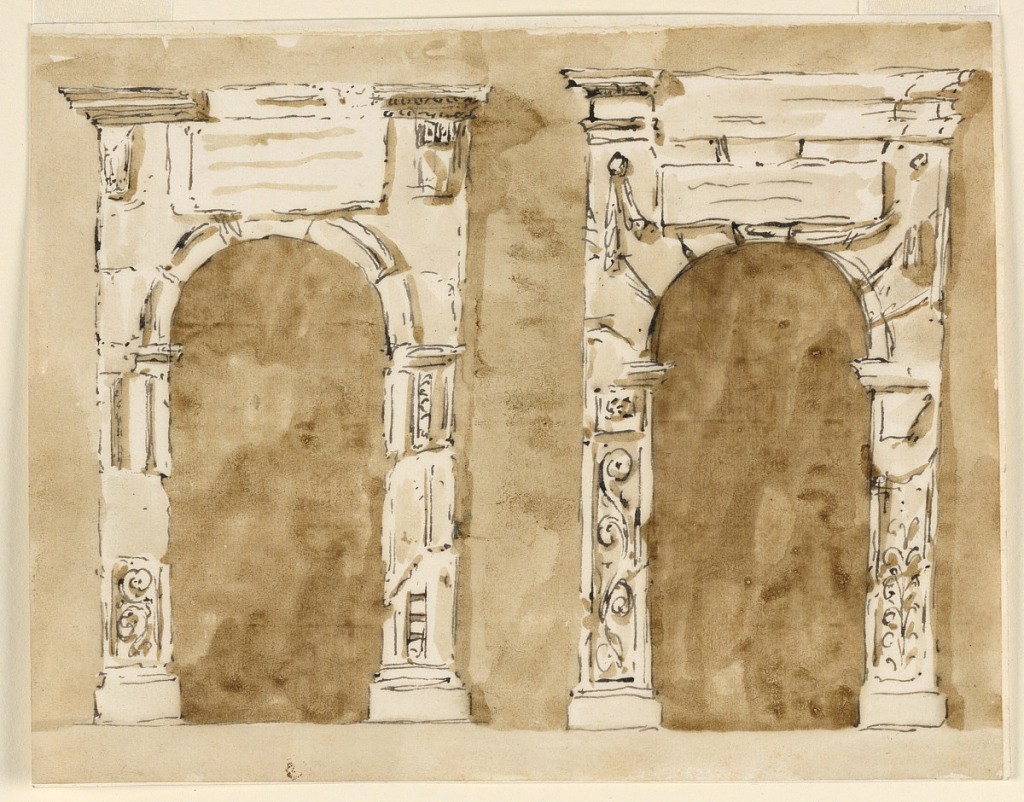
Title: Door frames giving impression of Renaissance works in ruins
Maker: Giuseppe Barberi, Italian, 1746–1809
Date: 1780–1790
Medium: Pen and brown ink, brush and brown wash on off-white laid paper, lined
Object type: Drawing
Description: Inscription tablets are over the arched door openings. Colored background.